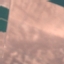
Land use / land cover class: AnnualCrop